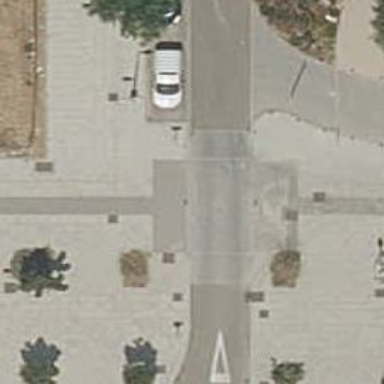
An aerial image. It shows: Uncontrolled crossing on the road.